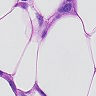
Metastatic tissue present: yes